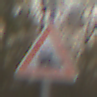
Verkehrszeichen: Bahnuebergang
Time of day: MorningAfternoon
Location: Outdoor (Nature)
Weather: Overcast
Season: NotSpecified
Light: Natural